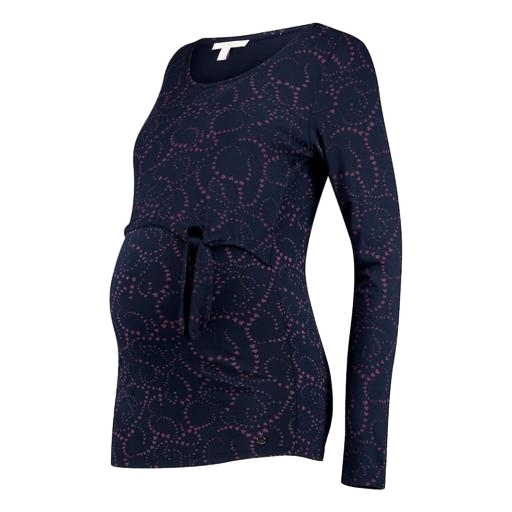
black maternity red, blue maternity top embroidery, red claire maternity tunic, white background